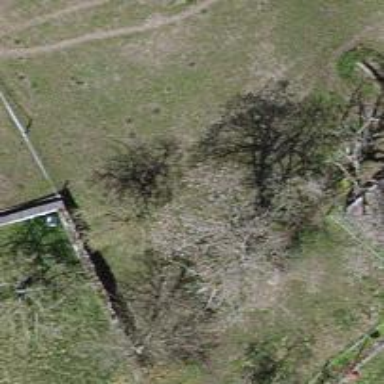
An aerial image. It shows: Single tag "natural: tree."